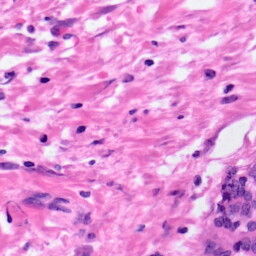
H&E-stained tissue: Pancreatic